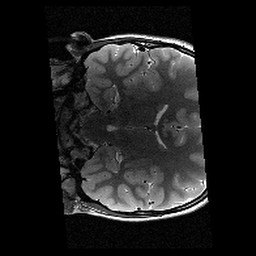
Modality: T2w
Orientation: coronal
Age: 13
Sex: male
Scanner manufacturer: siemens
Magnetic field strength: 3 T
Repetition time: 9.23 s
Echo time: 0.067 s